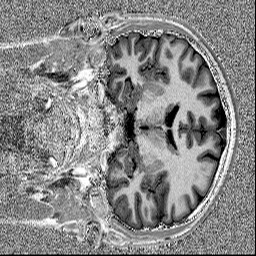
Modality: MP2RAGE
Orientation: coronal
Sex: male